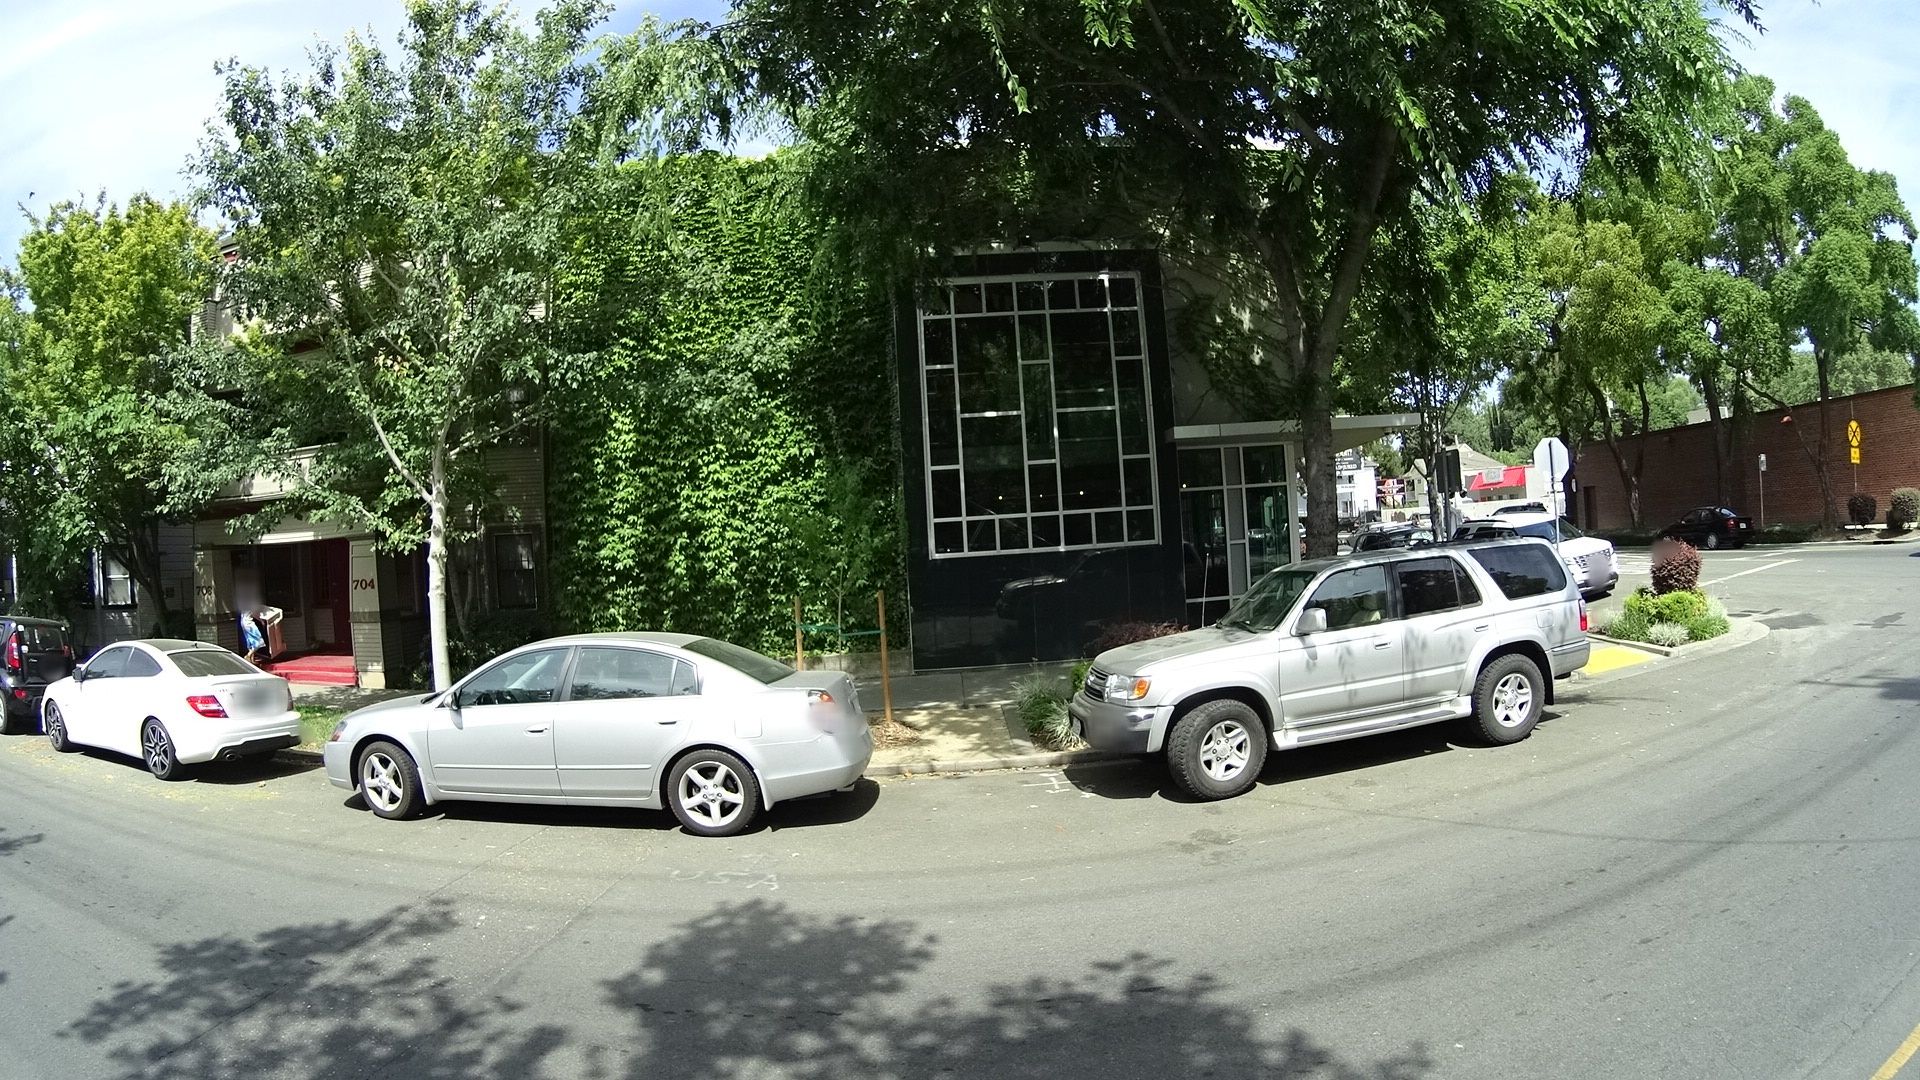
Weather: clear
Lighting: day
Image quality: good
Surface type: driving surface
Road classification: residential
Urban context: urban centre
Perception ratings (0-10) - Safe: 5.3, Lively: 7.59, Beautiful: 6.12, Boring: 1.51, Depressing: 3.13, Wealthy: 7.32